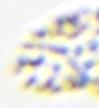
Label: Phaeocystis